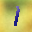
Label: 1